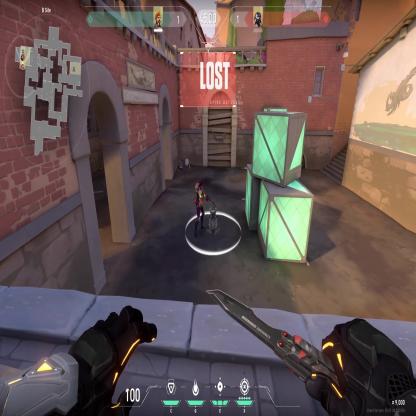
Label: enemy